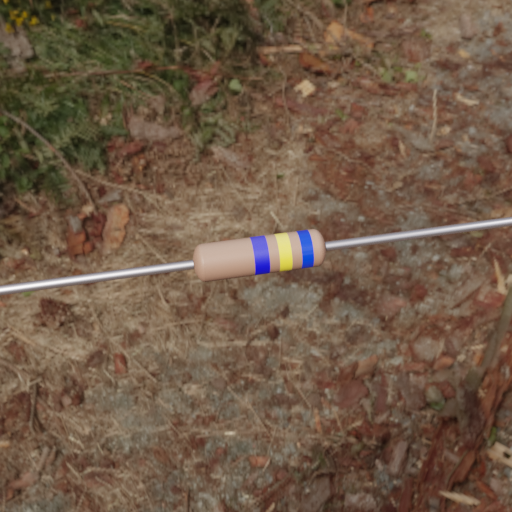
Resistor colour bands (in order): blue, yellow, blue